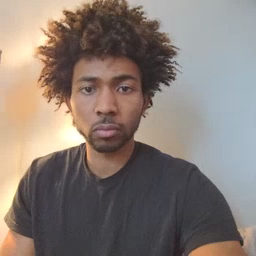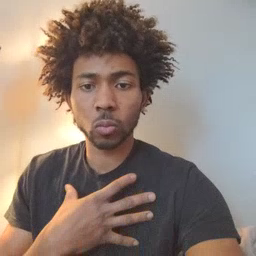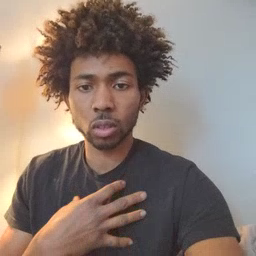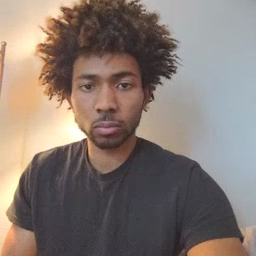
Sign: white